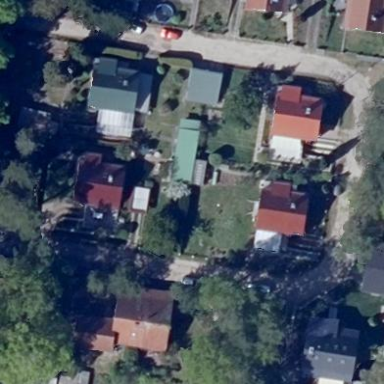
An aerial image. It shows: Residential area.